Question:
Hi, I'm trying to input a function in C2 in order to assign a numerical value to the minutes given in Column B. The criteria for this can be seen in the image above (starting at G1).
I have tried using a formula I copied from a similar situation but is not working:
=IF(B2<=$A$2,5,IF(B2<=$A$3,4,IF(B2<=$A$4,3,IF(B2<=$A$5,2,1))))
Any help would be appreciated, thanks
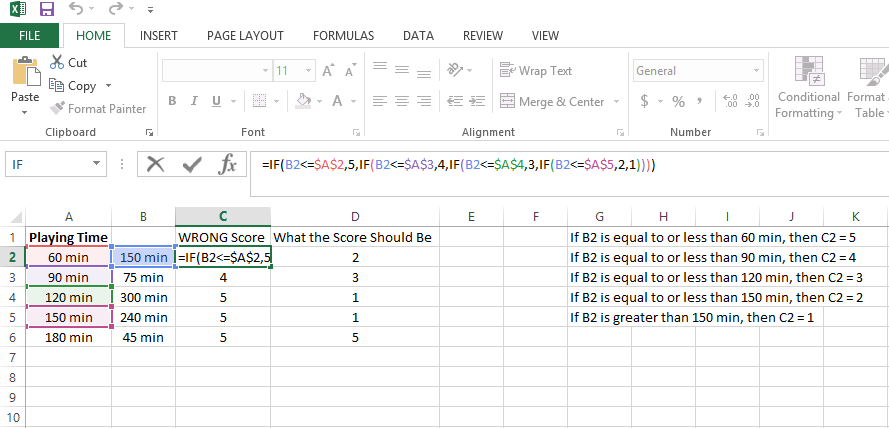
Answer: The suggestion by @Jeeped above will simplify the formulas needed. If you have to keep the 'A' and 'B' cells as they are listed above, you have to extract the number from the 'x min' format and convert the 'x' to a number so it can be compared (I assume a " " exists after the number. Could search for " min" as well).
'''
=VALUE(LEFT(A2,SEARCH(" ",A2)-1))
'''
Using the above, if A2 = '60 min', the formula will produce a '60'.
Now that the cell contents can be treated as numbers, the comparisons can be made. Formula for C2:
'''
=IF(VALUE(LEFT(B2,SEARCH(" ",B2)-1))<=VALUE(LEFT($A$2,SEARCH(" ",$A$2)-1)),5,
IF(VALUE(LEFT(B2,SEARCH(" ",B2)-1))<=VALUE(LEFT($A$3,SEARCH(" ",$A$3)-1)),4,
IF(VALUE(LEFT(B2,SEARCH(" ",B2)-1))<=VALUE(LEFT($A$4,SEARCH(" ",$A$4)-1)),3,
IF(VALUE(LEFT(B2,SEARCH(" ",B2)-1))<=VALUE(LEFT($A$5,SEARCH(" ",$A$5)-1)),2,1))))
'''
This is ugly, but works given the original question.